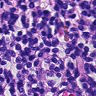
Metastatic tissue present: no